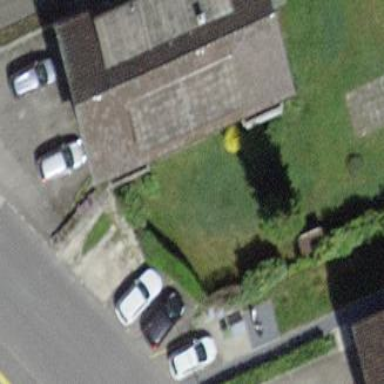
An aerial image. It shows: Gabled roof on residential building.